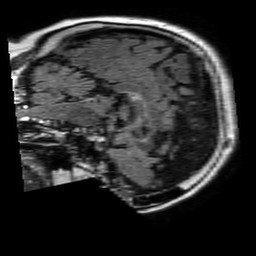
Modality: FLAIR
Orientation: sagittal
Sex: female
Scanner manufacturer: philips
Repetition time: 11 s
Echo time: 0.125 s